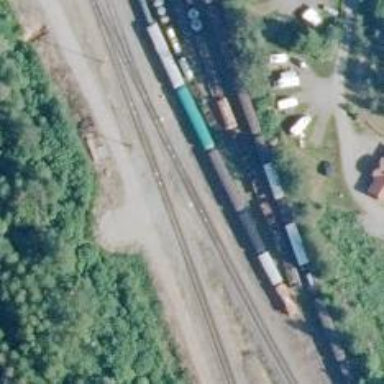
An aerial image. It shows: Rail track of class B1.